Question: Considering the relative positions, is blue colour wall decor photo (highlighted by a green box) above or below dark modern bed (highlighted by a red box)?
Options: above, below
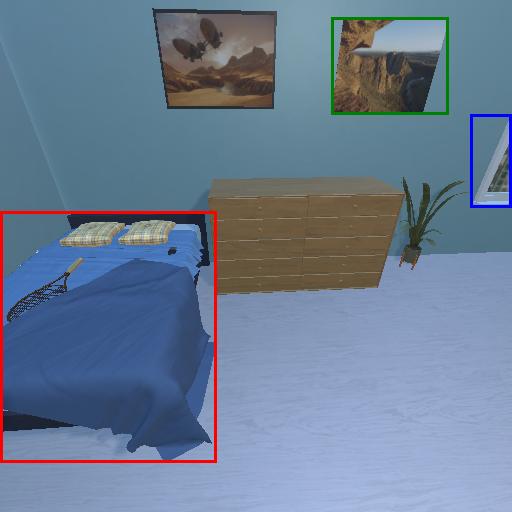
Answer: above